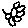
Label: flower